Question: I have master layout and three sublayout header, content, footer. In header sublayout I have search textbox and search button, On click of search button result will display on content sublayout, On content sublayout I have repeater but I am not able to access repeater control in header sublayout.

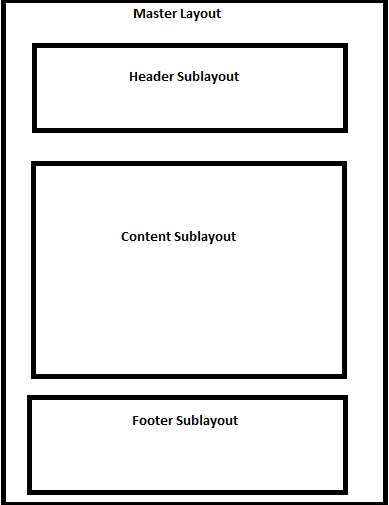
Answer: I've dealt with similar problems in Sitecore sites before. There are two ways of doing this that I'd suggest you consider:
1) With some custom code, your Layout can act as an intermediary for the SubLayouts
Define some sort of "receive results" interface that can be implemented by any sublayout that wants to handle search results. For example:
'''
interface IRenderSearchResults
{
void RenderResults(IEnumerable<SearchResultData> resultSet);
}
'''
Make your "content" sublayout implement this interface, so that when something sends it search results, it can handle them:
'''
public class ContentSublayout : Sublayout, IRenderSearchResults
{
public void RenderResults(IEnumerable<SearchResultData> resultSet)
{
repeaterControl.DataSource = resultSet;
// do whatever other data binding tasks are required
}
}
'''
Then extend your Layout to have methods for "register me to receive search results" and "send search results to wherever they're needed":
'''
public class MyLayout : Page
{
private List<IRenderSearchResults> resultControls = new List<IRenderSearchResults>();
public void RegisterSearchResultsControl(IRenderSearchResults control)
{
resultControls.Add(control);
}
public void DispatchSearchResults(IEnumerable<SearchResultData> resultSet)
{
foreach(var control in resultControls)
{
control.RenderResults(resultSet);
}
}
}
'''
Your "content" control should then register itself when it's created, by calling the register method on the Layout. Add a method like:
'''
protected void Page_Init(object sender, EventArgs e)
{
MyLayout layout = (MyLayout)this.Page;
layout.RegisterSearchResultsControl(this);
}
'''
Finally, when your header control has generated the results to display, it should dispatch them with a call to the Layout:
'''
public class MyHeader : SubLayout
{
public void DoTheSearch()
{
// whatever you do to perform a search
MyLayout layout = (MyLayout)this.Page;
layout.DispatchSearchResults(theSearchResults);
}
}
'''
(This code was typed off the top of my head, rather than copy/pasted - so there may be typos - sorry)
That way any set of results receiving controls can exist anywhere on a page (and can be added / removed via Page Editor if you want) but whenever a search is run, if they're on the page they will get the results. This approach can also allow you to make things like the paging UI for the results, or a results summary display into separate controls that editors can move around the page.
Note that if you have multiple Layouts on your site, you probably need to make sure that the dispatching code is in a base class of all your Layouts, to make sure it's always available if an editor changes the layout of a particular page.
2) You could probably use Sitecore's event model
This article gives a fairly helpful description of how the internal framework for events works: <URL> but there are others if you google.